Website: bh-photo
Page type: payment
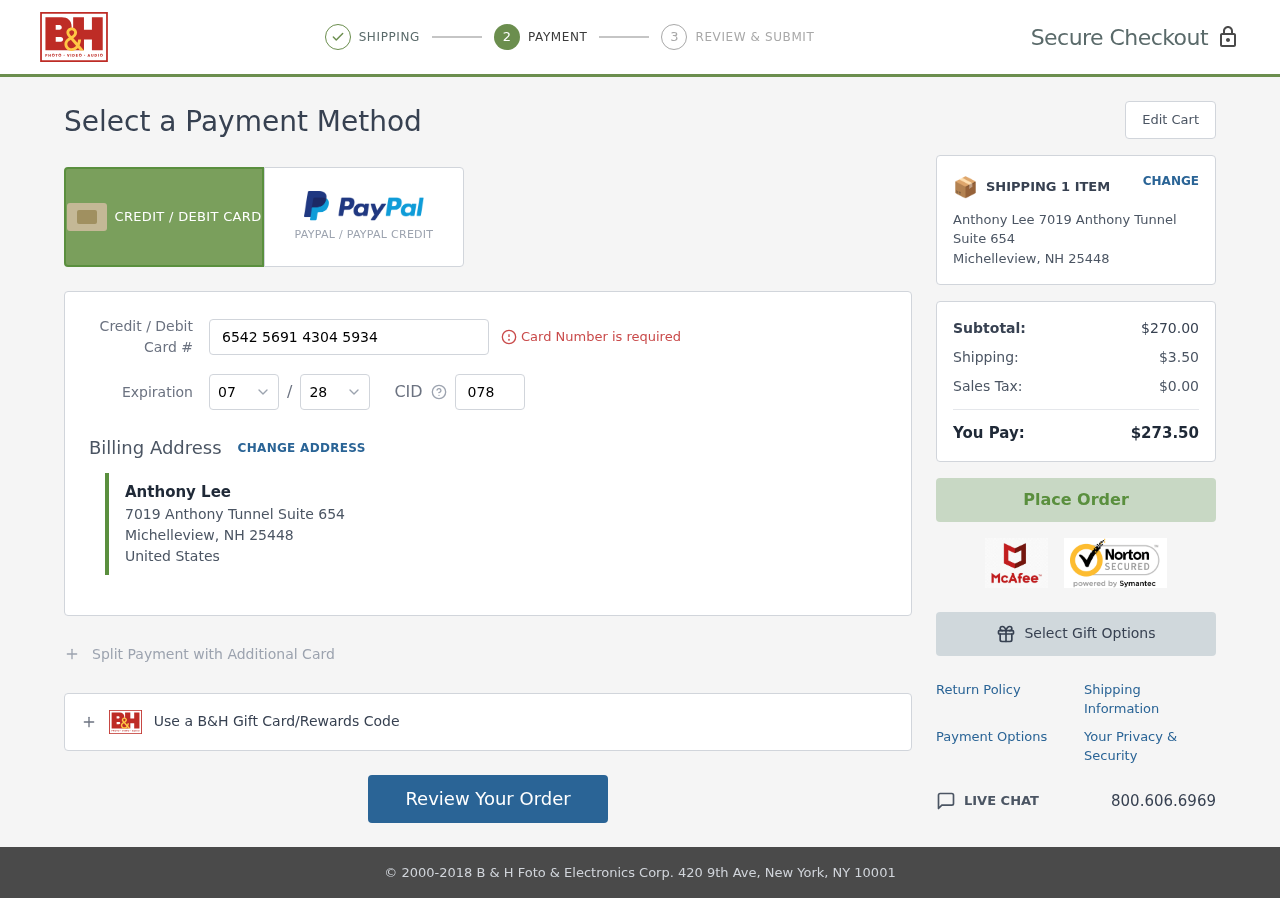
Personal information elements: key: PII_CARD_CVV
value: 078
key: PII_CARD_EXPIRY_MONTH
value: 07
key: PII_CARD_EXPIRY_YEAR
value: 28
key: PII_CARD_NUMBER
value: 6542 5691 4304 5934
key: PII_CITY
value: Michelleview
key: PII_COUNTRY
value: United States
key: PII_FULLNAME
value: Anthony Lee
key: PII_POSTCODE
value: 25448
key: PII_STATE_ABBR
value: NH
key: PII_STREET
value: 7019 Anthony Tunnel Suite 654
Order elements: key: ORDER_NUM_ITEMS
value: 1
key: ORDER_SUBTOTAL
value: $270.00
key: ORDER_SHIPPING_COST
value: $3.50
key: ORDER_TAX
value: $0.00
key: ORDER_TOTAL
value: $273.50